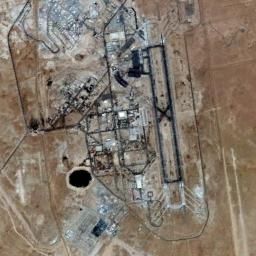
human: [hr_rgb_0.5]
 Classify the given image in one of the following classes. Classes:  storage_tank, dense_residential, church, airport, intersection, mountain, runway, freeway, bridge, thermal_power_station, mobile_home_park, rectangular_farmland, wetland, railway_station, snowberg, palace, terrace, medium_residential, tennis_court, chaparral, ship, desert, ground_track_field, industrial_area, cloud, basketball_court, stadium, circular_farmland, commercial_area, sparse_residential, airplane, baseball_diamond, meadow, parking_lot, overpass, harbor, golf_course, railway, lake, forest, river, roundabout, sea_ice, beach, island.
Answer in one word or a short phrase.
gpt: airport